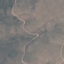
Land use / land cover class: HerbaceousVegetation